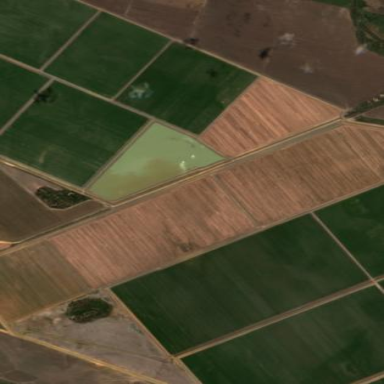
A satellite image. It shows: Farmland with cotton crop.